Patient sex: F
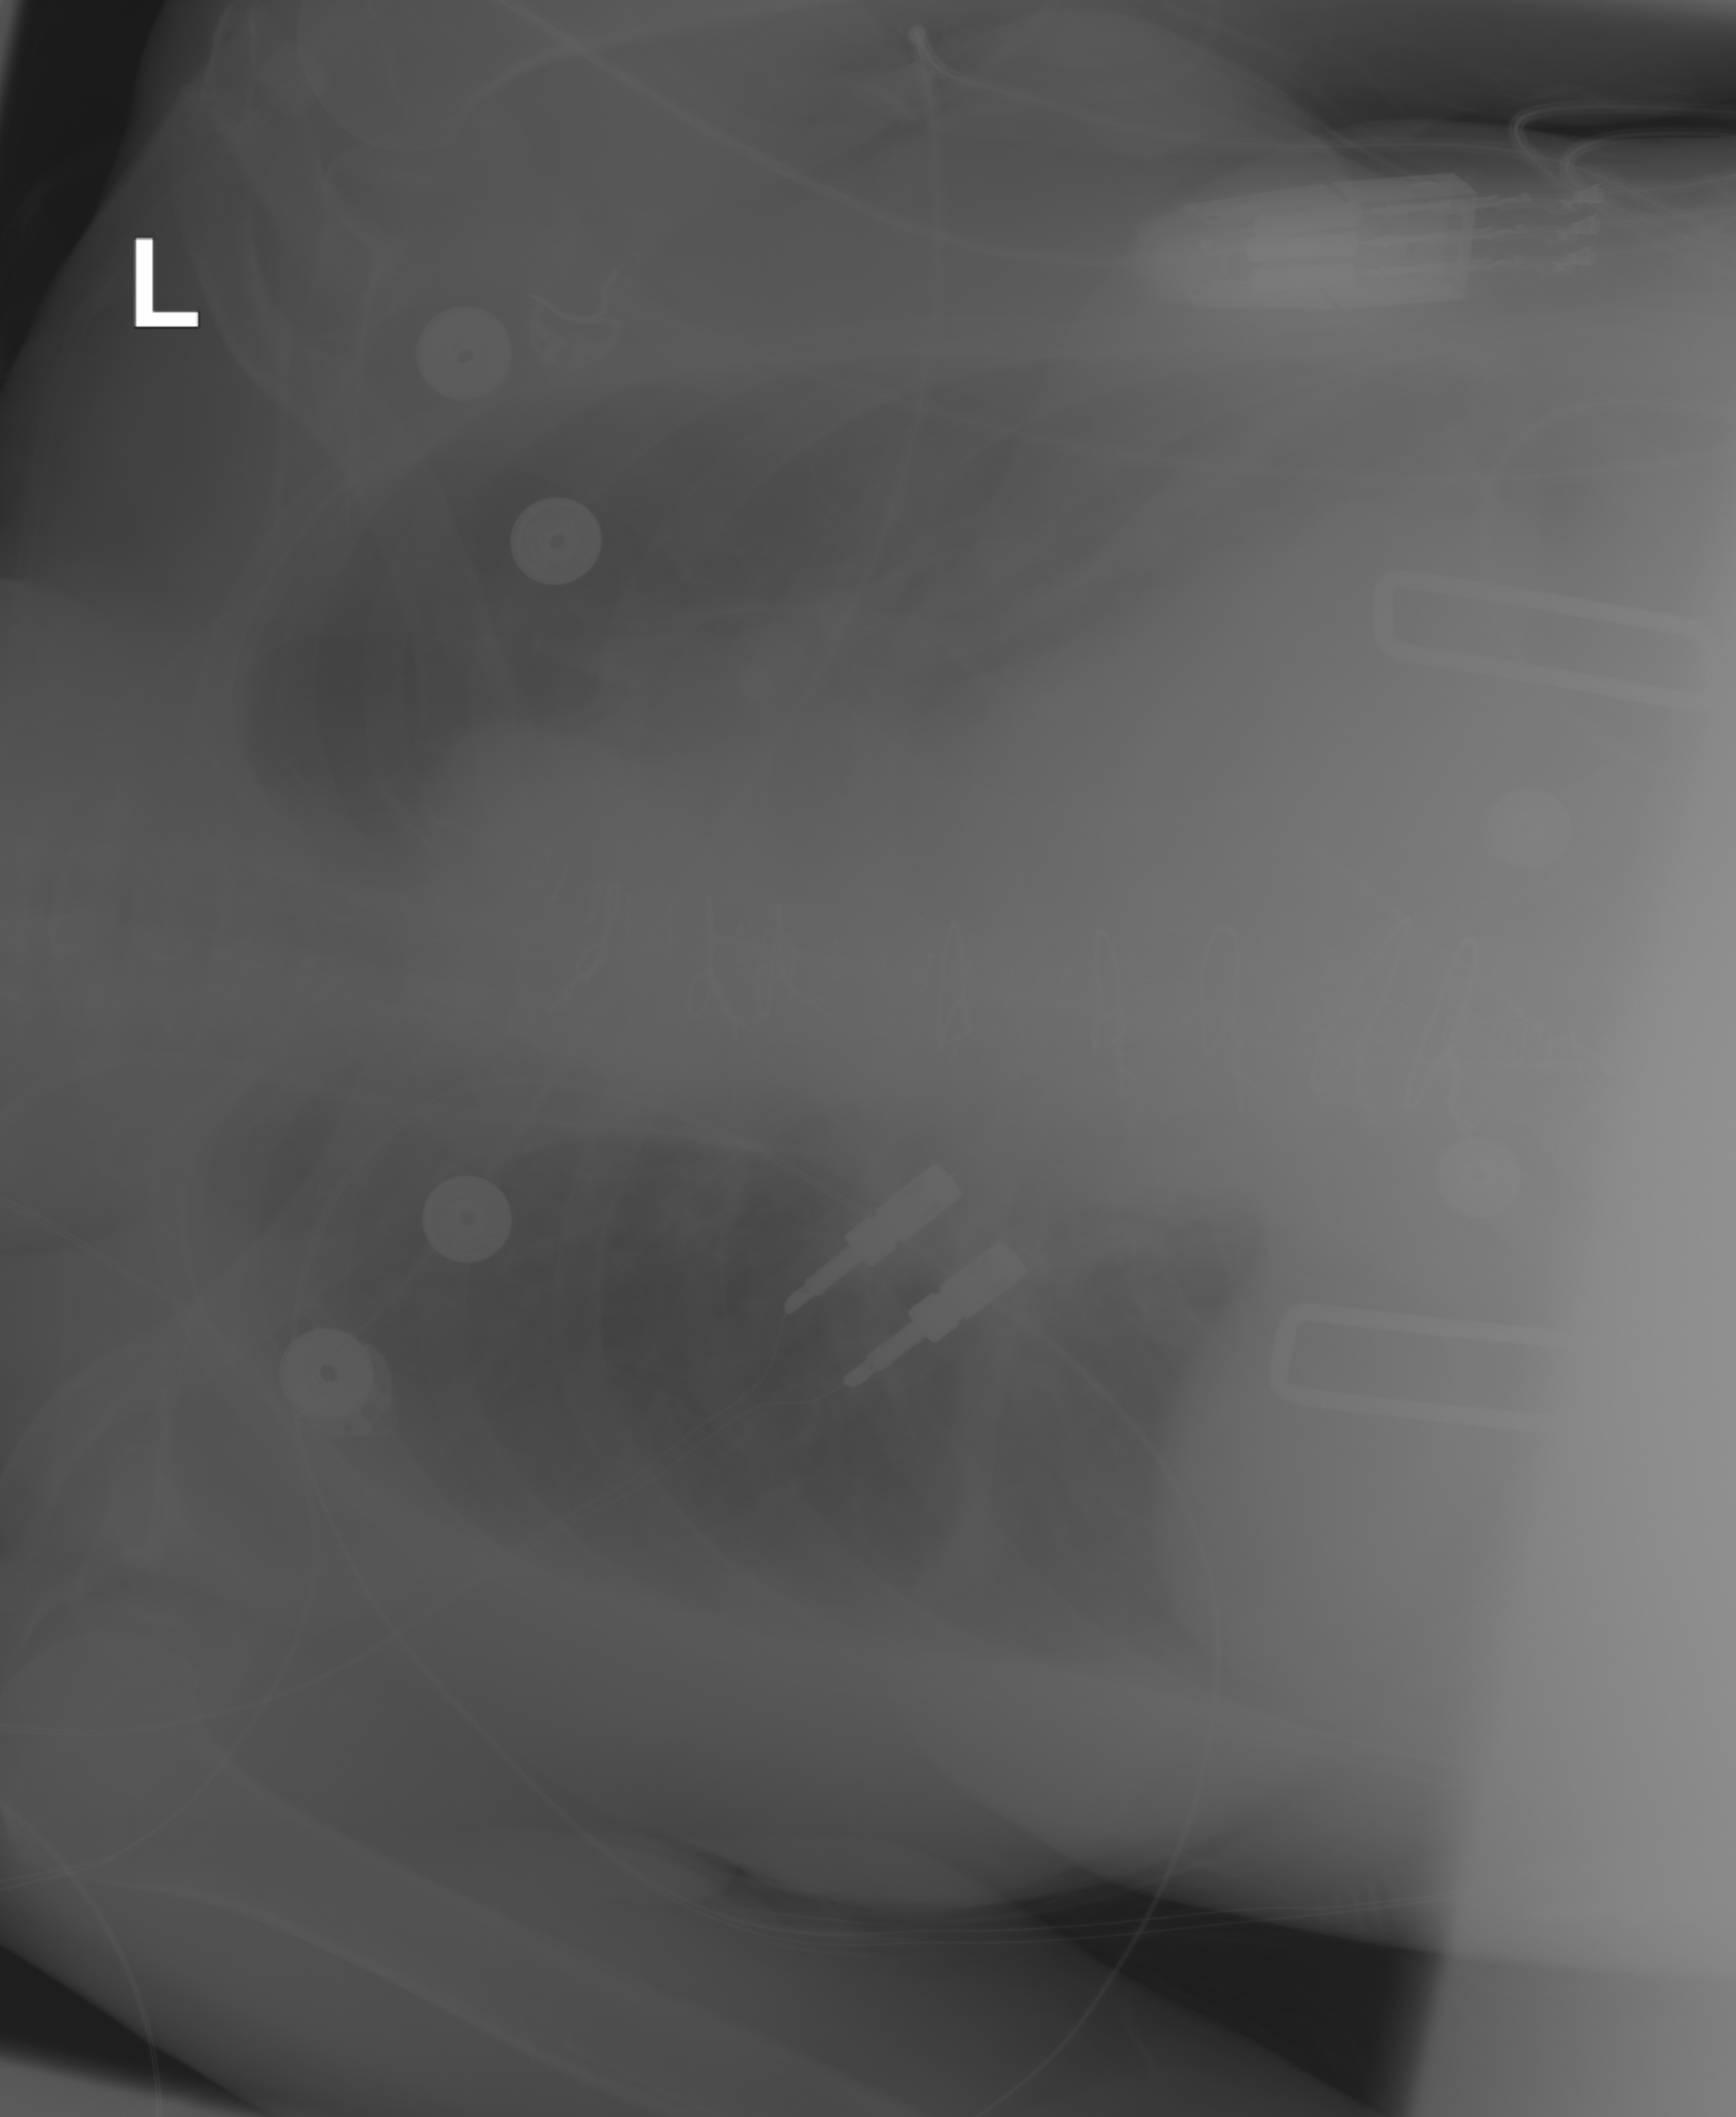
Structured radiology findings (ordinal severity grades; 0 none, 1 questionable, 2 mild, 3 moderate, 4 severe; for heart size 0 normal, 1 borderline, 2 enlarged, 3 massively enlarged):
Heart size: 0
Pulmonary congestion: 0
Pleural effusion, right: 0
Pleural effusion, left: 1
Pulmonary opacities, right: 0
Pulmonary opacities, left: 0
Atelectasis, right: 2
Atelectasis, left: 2